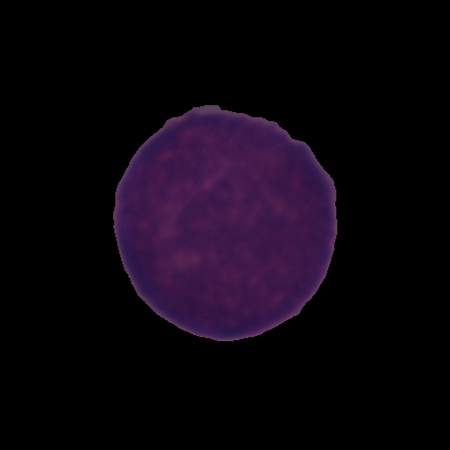
Label: healthy